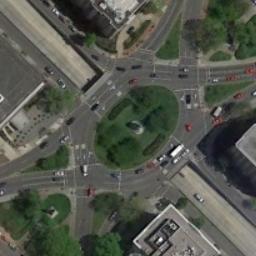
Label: roundabout